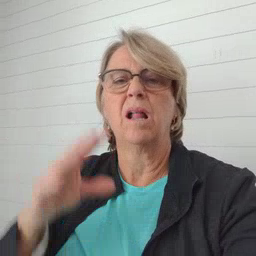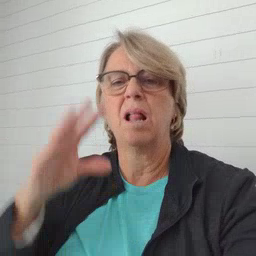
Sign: sticky